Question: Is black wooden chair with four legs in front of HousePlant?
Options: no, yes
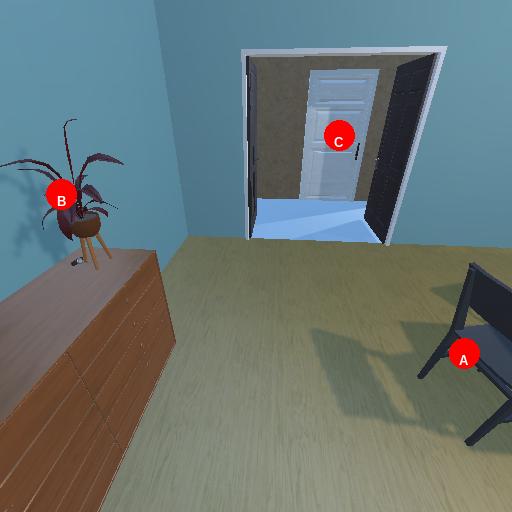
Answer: no